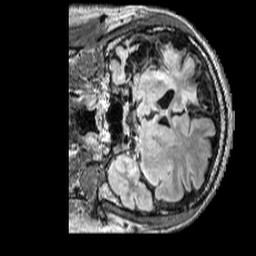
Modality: FLAIR
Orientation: coronal
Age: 46
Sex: male
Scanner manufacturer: siemens
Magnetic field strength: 3 T
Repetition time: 5 s
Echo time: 0.387 s